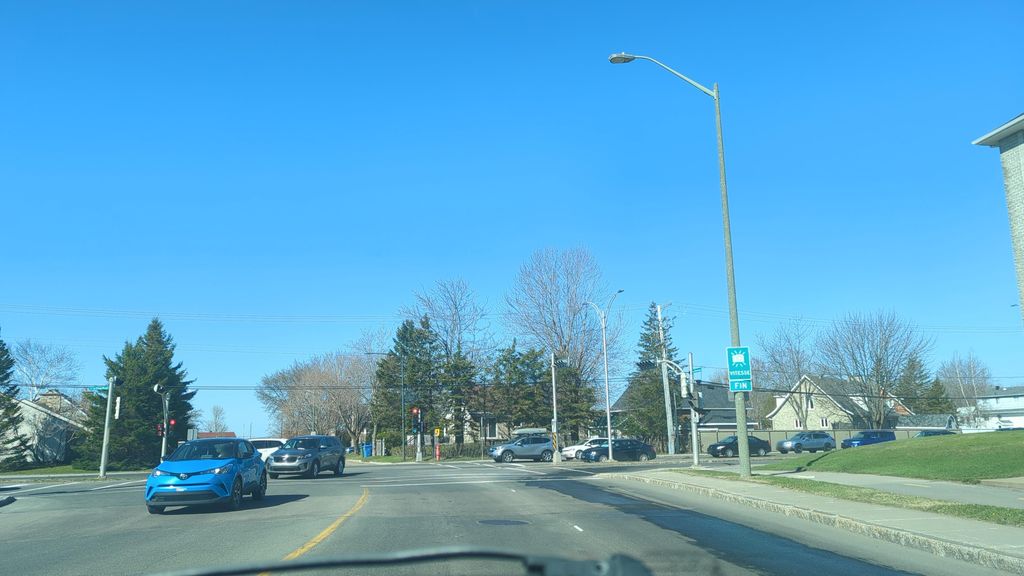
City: quebec_city